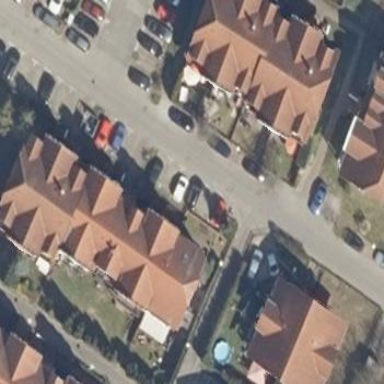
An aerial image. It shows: Street-side parking area.